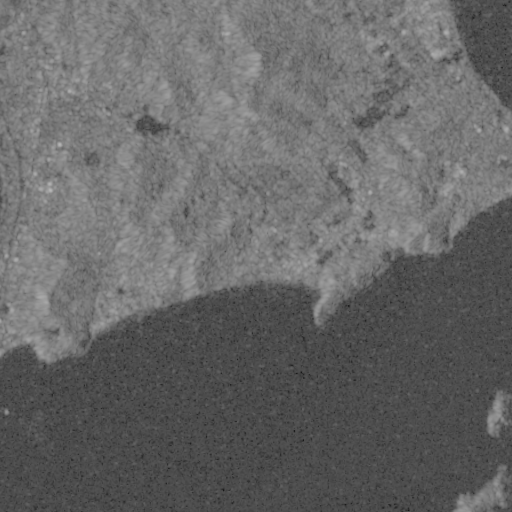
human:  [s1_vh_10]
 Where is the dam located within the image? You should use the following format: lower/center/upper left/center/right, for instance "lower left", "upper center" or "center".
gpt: The dam is located in the upper left of the image.
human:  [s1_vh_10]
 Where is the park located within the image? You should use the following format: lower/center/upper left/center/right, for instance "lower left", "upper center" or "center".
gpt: The park is located in the upper right of the image.
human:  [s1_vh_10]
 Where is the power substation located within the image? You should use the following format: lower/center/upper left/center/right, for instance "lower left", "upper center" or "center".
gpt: The power substation is located in the upper center of the image.
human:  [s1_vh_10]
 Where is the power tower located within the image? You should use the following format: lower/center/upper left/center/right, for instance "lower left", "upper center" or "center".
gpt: The power tower is located in the upper left of the image.
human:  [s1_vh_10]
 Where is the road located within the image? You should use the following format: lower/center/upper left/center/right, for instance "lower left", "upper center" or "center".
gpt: There is no road in the image.

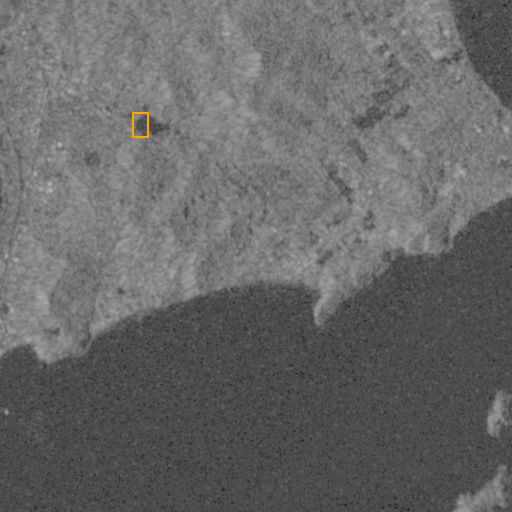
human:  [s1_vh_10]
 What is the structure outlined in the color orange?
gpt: The structure outlined in orange is a dam.
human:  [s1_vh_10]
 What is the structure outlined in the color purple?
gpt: There is no purple outline.